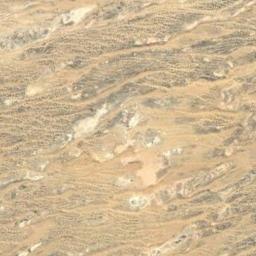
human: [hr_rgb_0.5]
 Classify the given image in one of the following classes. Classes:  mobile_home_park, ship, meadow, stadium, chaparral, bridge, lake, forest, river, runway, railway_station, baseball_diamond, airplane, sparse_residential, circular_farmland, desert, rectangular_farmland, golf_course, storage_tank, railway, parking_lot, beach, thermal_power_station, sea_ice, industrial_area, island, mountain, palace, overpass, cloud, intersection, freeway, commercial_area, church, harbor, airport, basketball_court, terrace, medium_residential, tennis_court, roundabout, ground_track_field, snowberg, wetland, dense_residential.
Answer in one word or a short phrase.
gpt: desert